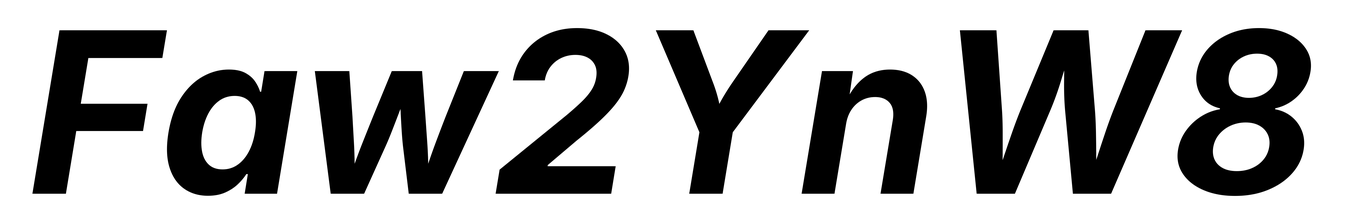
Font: Inter-Italic_Bold_Italic